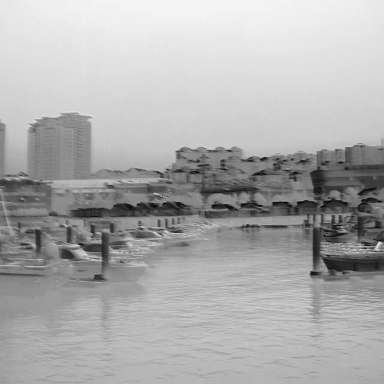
There are six canoes in the infrared image.